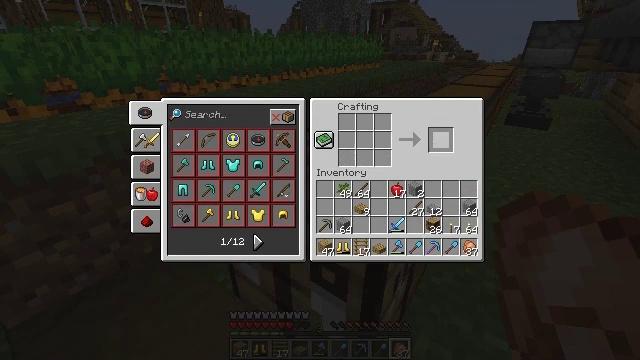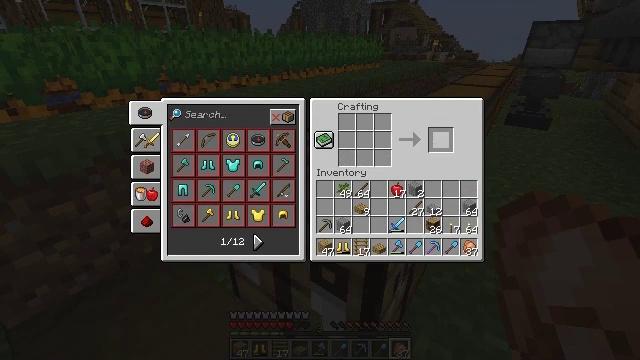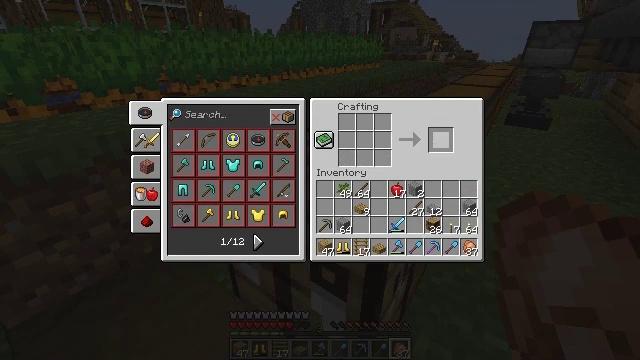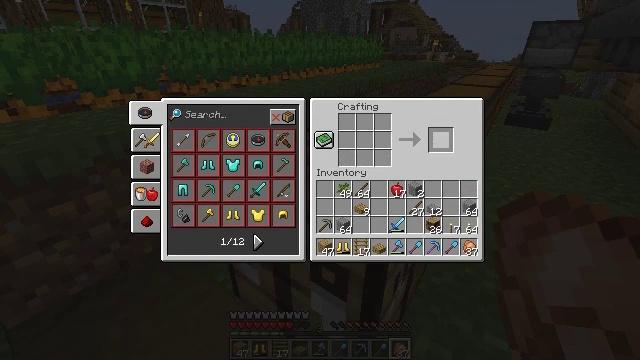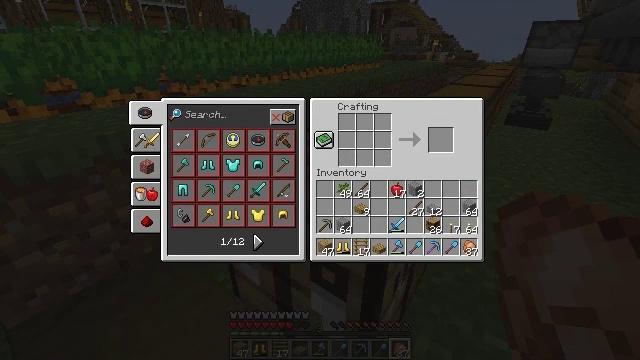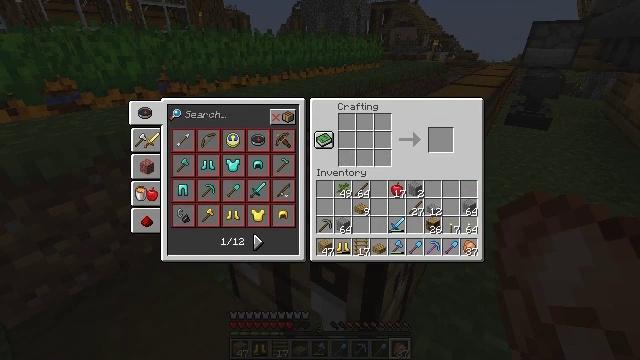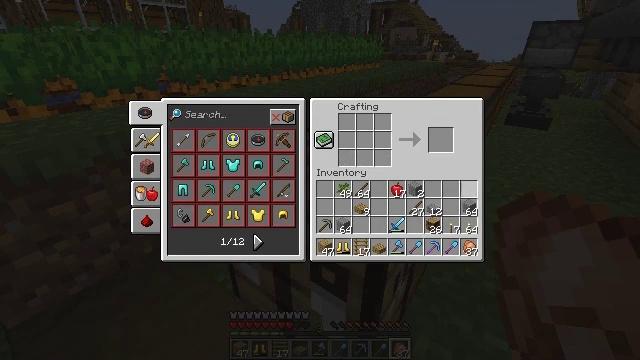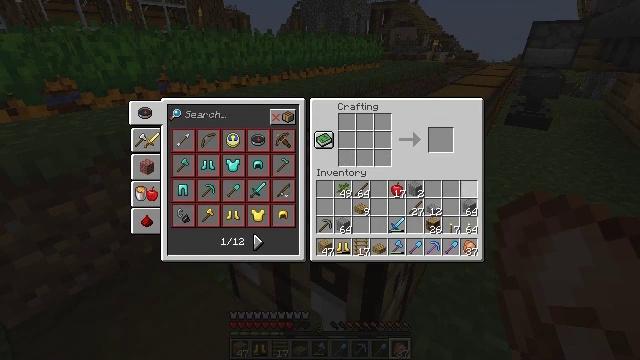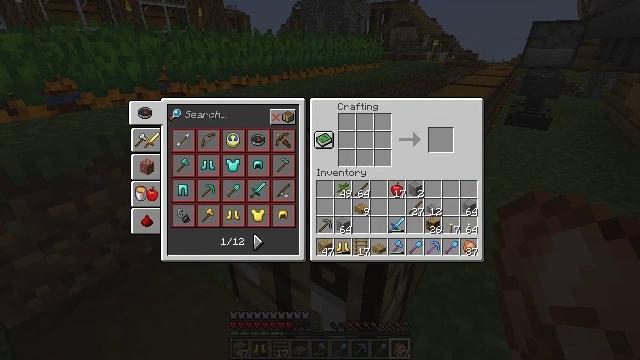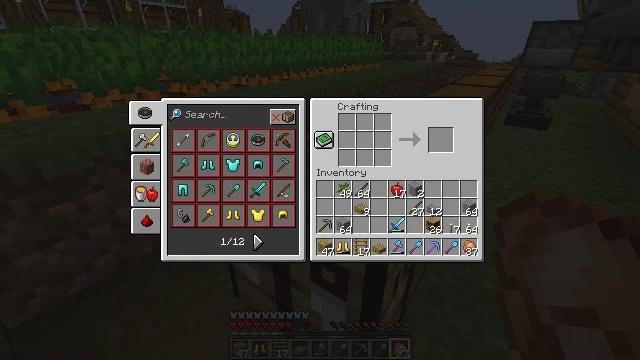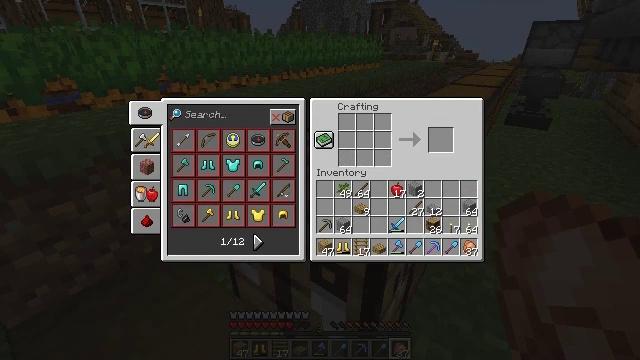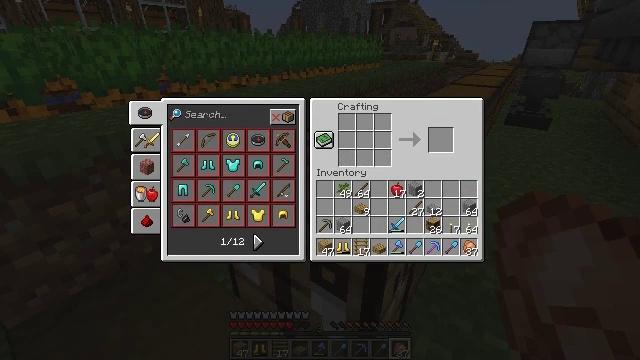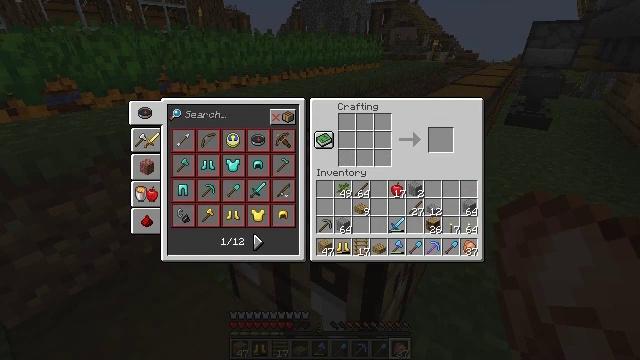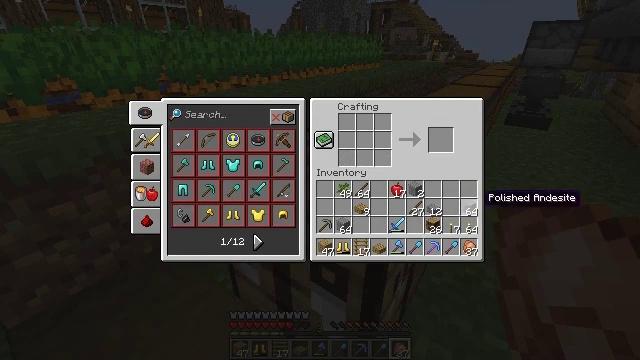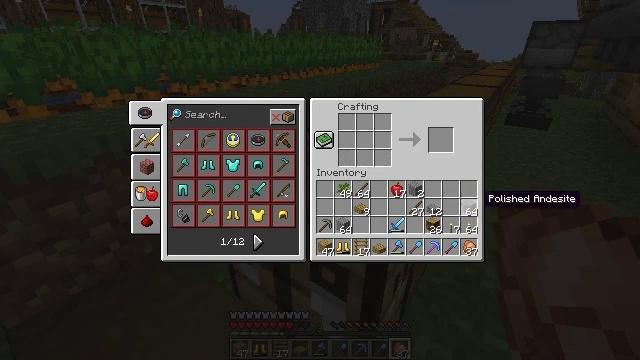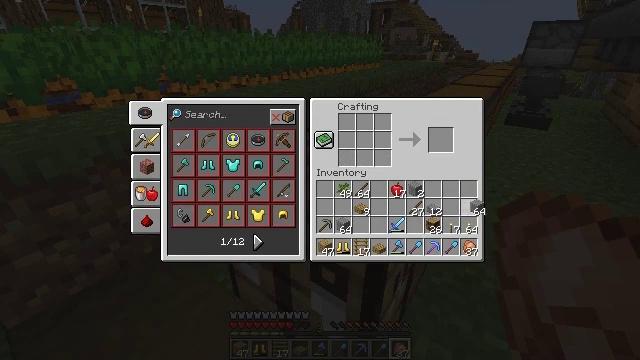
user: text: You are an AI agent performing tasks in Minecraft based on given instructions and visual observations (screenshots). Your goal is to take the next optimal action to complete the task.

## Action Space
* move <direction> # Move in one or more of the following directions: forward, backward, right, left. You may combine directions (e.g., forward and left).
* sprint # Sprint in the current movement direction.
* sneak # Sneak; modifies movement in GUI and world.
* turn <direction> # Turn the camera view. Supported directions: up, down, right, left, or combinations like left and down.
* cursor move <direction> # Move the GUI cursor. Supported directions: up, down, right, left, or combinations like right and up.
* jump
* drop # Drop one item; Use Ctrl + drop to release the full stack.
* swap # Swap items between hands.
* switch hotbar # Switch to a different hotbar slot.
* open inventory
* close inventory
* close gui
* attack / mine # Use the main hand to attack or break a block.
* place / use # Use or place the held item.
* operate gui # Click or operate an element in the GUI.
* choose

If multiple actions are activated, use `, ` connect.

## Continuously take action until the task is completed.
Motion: motion action
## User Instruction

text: Create a polished andesite slab using polished andesite.
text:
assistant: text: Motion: sneak, operate gui
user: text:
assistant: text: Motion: sneak
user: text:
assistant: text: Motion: sneak
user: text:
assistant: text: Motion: sneak, cursor move down
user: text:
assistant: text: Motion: sneak, cursor move right and down
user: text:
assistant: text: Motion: sneak, cursor move right and down
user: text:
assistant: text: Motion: cursor move right and down
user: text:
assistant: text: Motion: no_op
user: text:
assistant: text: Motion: no_op
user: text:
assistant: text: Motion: no_op
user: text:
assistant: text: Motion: no_op
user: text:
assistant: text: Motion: no_op
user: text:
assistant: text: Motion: no_op
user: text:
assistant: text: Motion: no_op
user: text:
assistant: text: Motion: operate gui
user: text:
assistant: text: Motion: operate gui
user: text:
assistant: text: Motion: cursor move left
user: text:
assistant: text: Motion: cursor move left and up
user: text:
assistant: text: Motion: cursor move left and up
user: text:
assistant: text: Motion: cursor move left and up
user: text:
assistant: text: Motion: sneak
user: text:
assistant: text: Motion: sneak
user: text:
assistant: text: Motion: sneak
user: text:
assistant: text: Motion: sneak
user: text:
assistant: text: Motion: sneak
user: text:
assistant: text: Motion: sneak
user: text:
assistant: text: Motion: sneak
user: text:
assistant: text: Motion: sneak, operate gui
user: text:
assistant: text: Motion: sneak, cursor move right, operate gui
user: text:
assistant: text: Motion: sneak, cursor move right, operate gui